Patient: sex M, age 46
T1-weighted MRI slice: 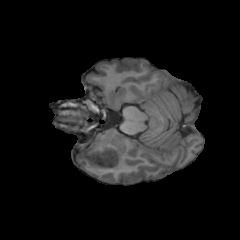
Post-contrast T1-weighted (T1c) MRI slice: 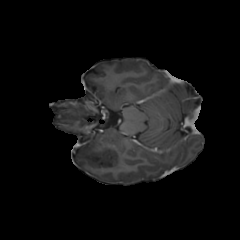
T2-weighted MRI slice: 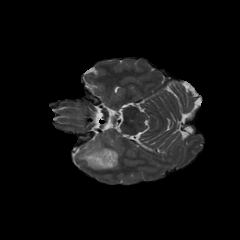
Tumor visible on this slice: yes
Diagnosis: Oligodendroglioma, IDH-mutant, 1p/19q-codeleted
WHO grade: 2